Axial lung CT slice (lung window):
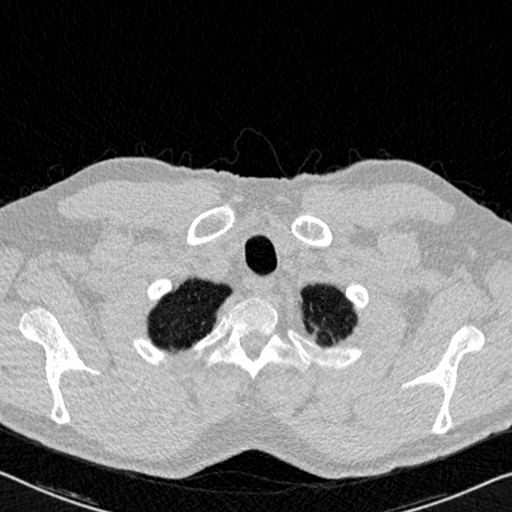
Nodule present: no